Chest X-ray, PA view. Patient: 71 years old, sex M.
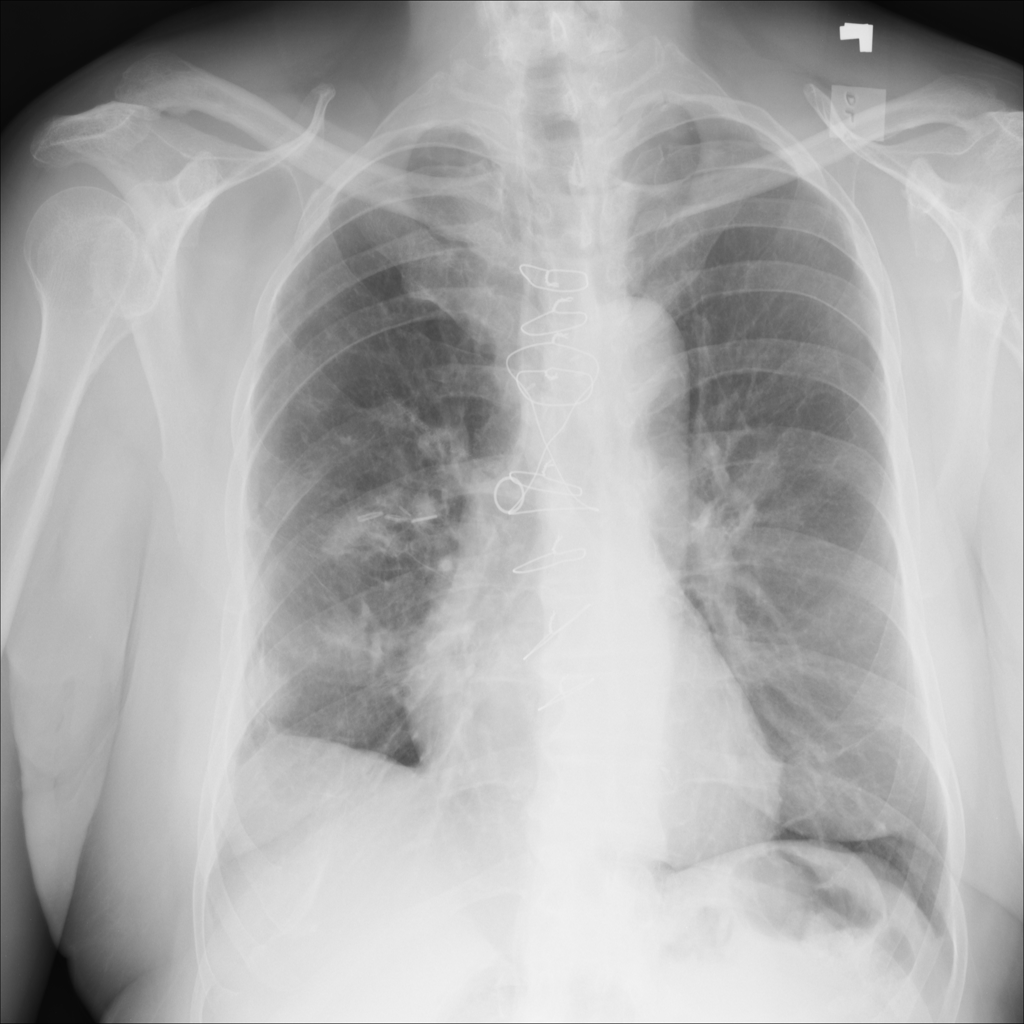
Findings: No Finding